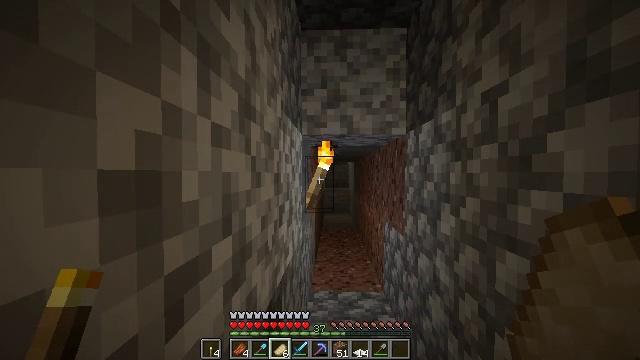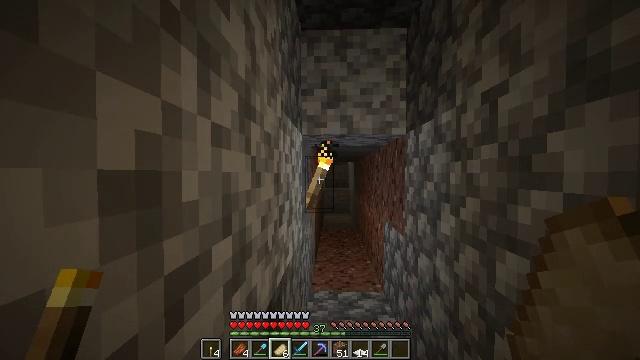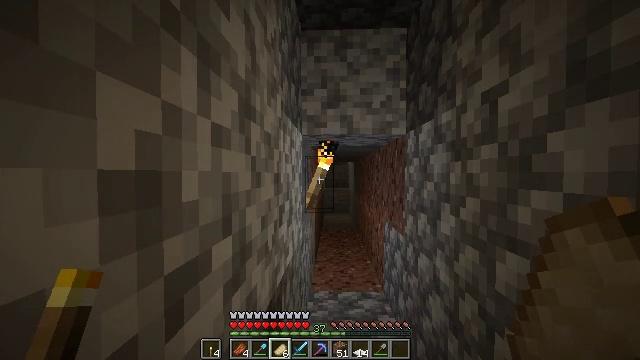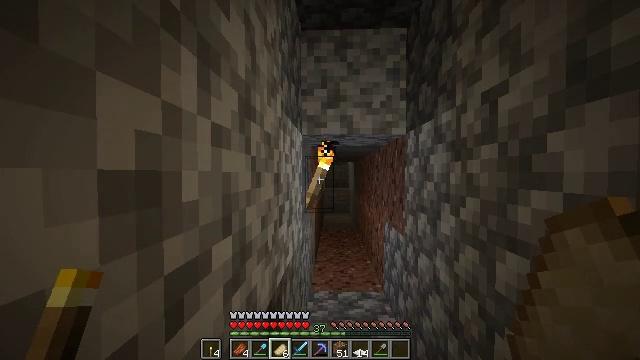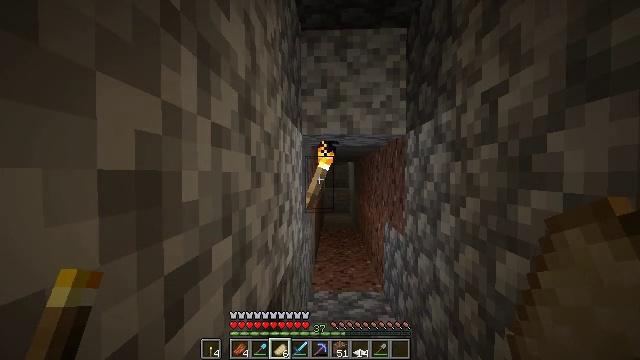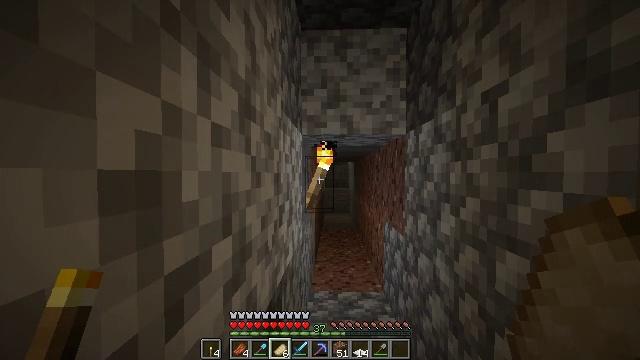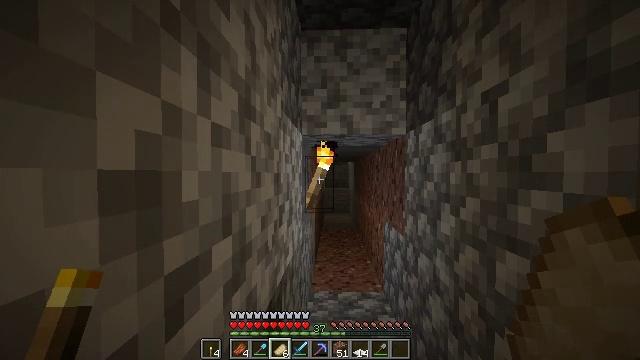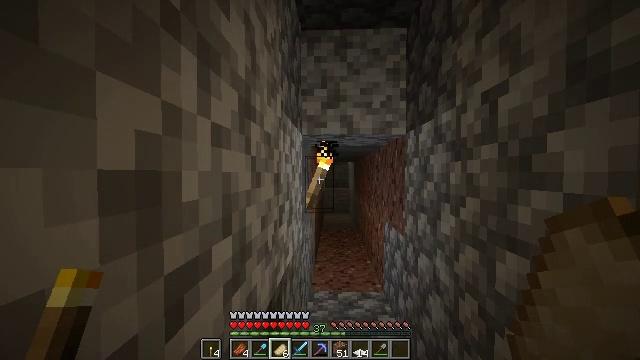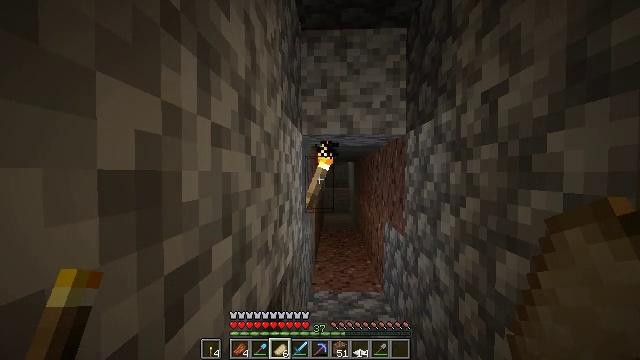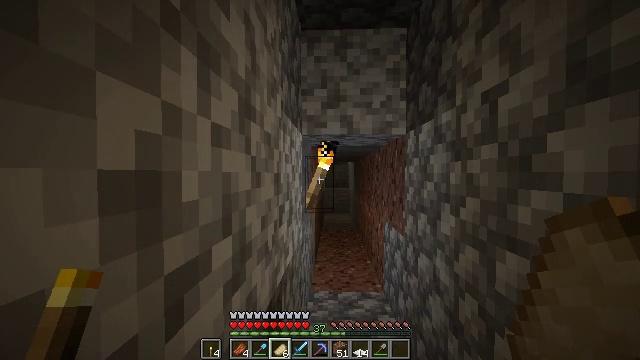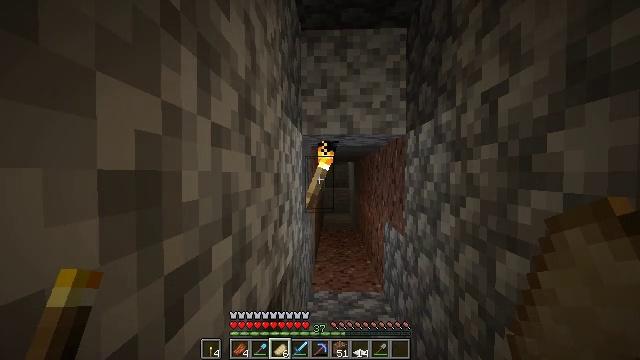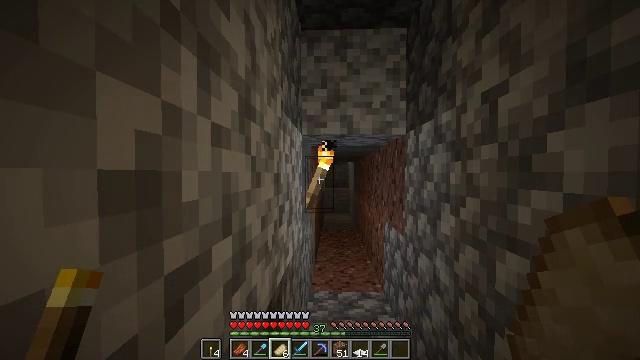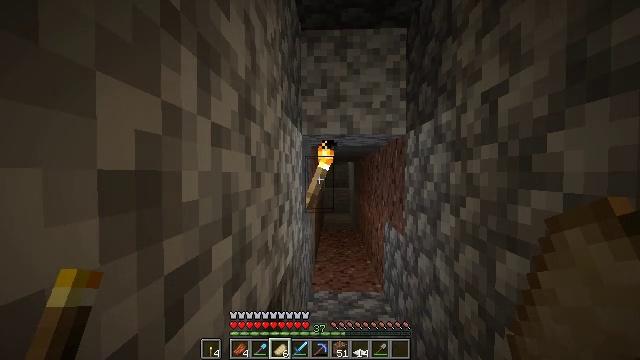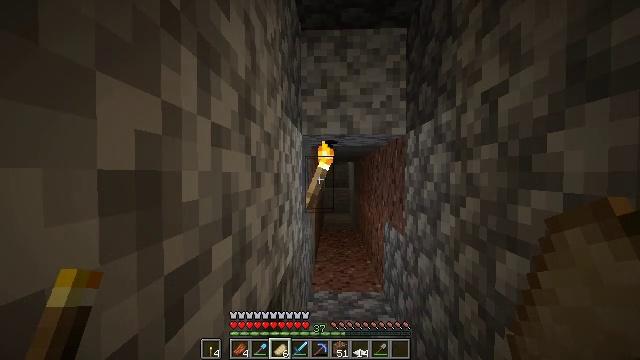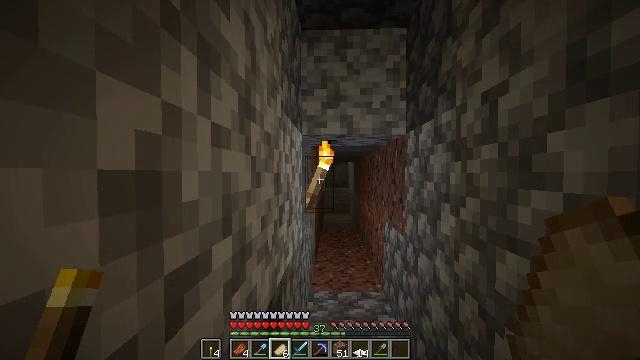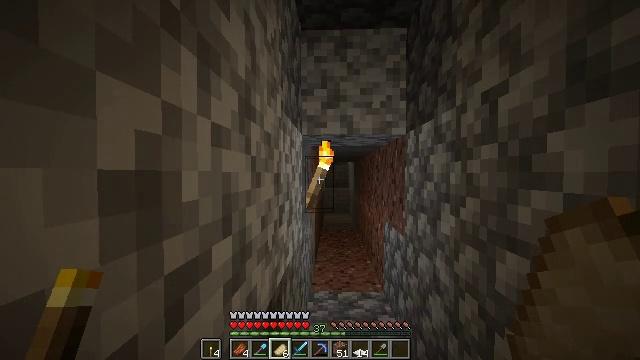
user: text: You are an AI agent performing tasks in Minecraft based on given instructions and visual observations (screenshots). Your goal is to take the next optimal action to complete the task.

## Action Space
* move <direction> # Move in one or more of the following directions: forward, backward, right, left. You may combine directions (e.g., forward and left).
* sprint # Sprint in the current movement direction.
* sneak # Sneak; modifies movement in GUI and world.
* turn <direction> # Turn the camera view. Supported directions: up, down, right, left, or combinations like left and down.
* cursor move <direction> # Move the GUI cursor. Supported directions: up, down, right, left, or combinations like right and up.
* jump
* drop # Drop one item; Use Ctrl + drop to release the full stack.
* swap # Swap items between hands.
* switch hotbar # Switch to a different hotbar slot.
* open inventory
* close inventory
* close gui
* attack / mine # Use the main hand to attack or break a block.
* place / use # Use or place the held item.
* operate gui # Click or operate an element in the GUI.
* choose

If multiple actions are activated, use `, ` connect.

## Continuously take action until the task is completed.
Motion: motion action
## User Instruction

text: Gather the smithing table into your inventory.
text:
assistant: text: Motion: no_op
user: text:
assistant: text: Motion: no_op
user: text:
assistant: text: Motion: no_op
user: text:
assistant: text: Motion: no_op
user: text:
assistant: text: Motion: no_op
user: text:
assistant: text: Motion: no_op
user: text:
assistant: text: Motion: no_op
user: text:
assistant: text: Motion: no_op
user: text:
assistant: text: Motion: no_op
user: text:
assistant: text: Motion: no_op
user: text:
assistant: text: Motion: no_op
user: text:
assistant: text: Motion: no_op
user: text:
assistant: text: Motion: no_op
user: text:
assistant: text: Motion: no_op
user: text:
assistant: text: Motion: no_op
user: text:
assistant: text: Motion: no_op
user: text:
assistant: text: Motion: no_op
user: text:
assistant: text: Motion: no_op
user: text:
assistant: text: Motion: no_op
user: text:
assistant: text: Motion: no_op
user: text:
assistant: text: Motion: no_op
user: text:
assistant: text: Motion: no_op
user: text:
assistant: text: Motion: no_op
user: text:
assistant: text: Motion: no_op
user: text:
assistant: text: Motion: no_op
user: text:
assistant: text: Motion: no_op
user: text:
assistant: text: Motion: no_op
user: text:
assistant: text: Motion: no_op
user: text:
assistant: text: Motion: no_op
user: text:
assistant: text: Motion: no_op